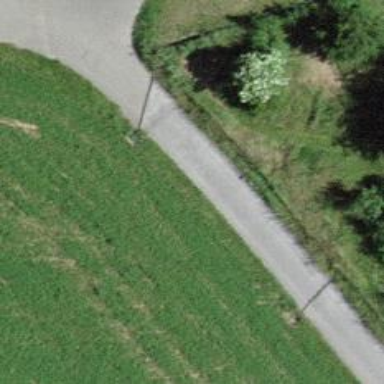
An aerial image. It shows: Unclassified road with asphalt surface.